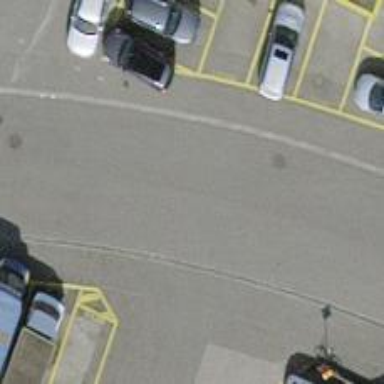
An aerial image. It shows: Parking aisle designated as service road.